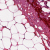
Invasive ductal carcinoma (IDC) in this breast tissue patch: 0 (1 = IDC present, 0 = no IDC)